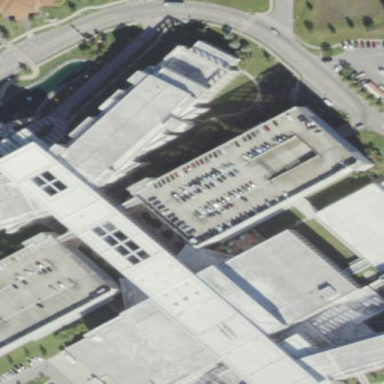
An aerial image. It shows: Hospital building.